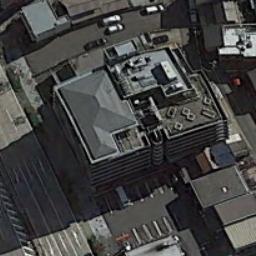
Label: commercial_area